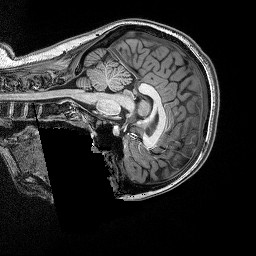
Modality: T1w
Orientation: sagittal
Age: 20
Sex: female
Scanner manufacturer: siemens
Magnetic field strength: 3 T
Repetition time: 2.5 s
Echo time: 0.00343 s